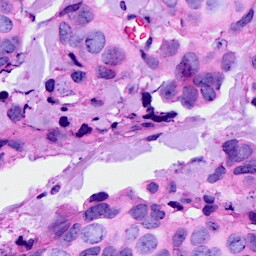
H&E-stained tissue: Breast